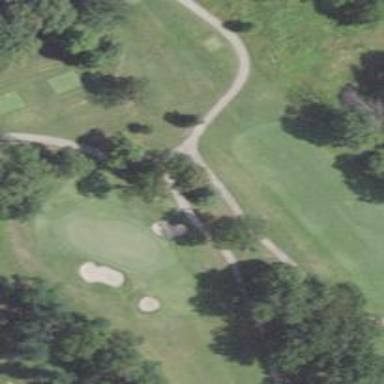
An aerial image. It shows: View of golf hole.